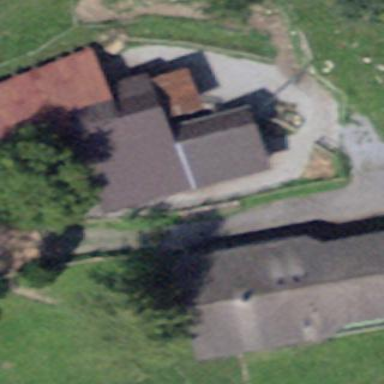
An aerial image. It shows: Barn.